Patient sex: F
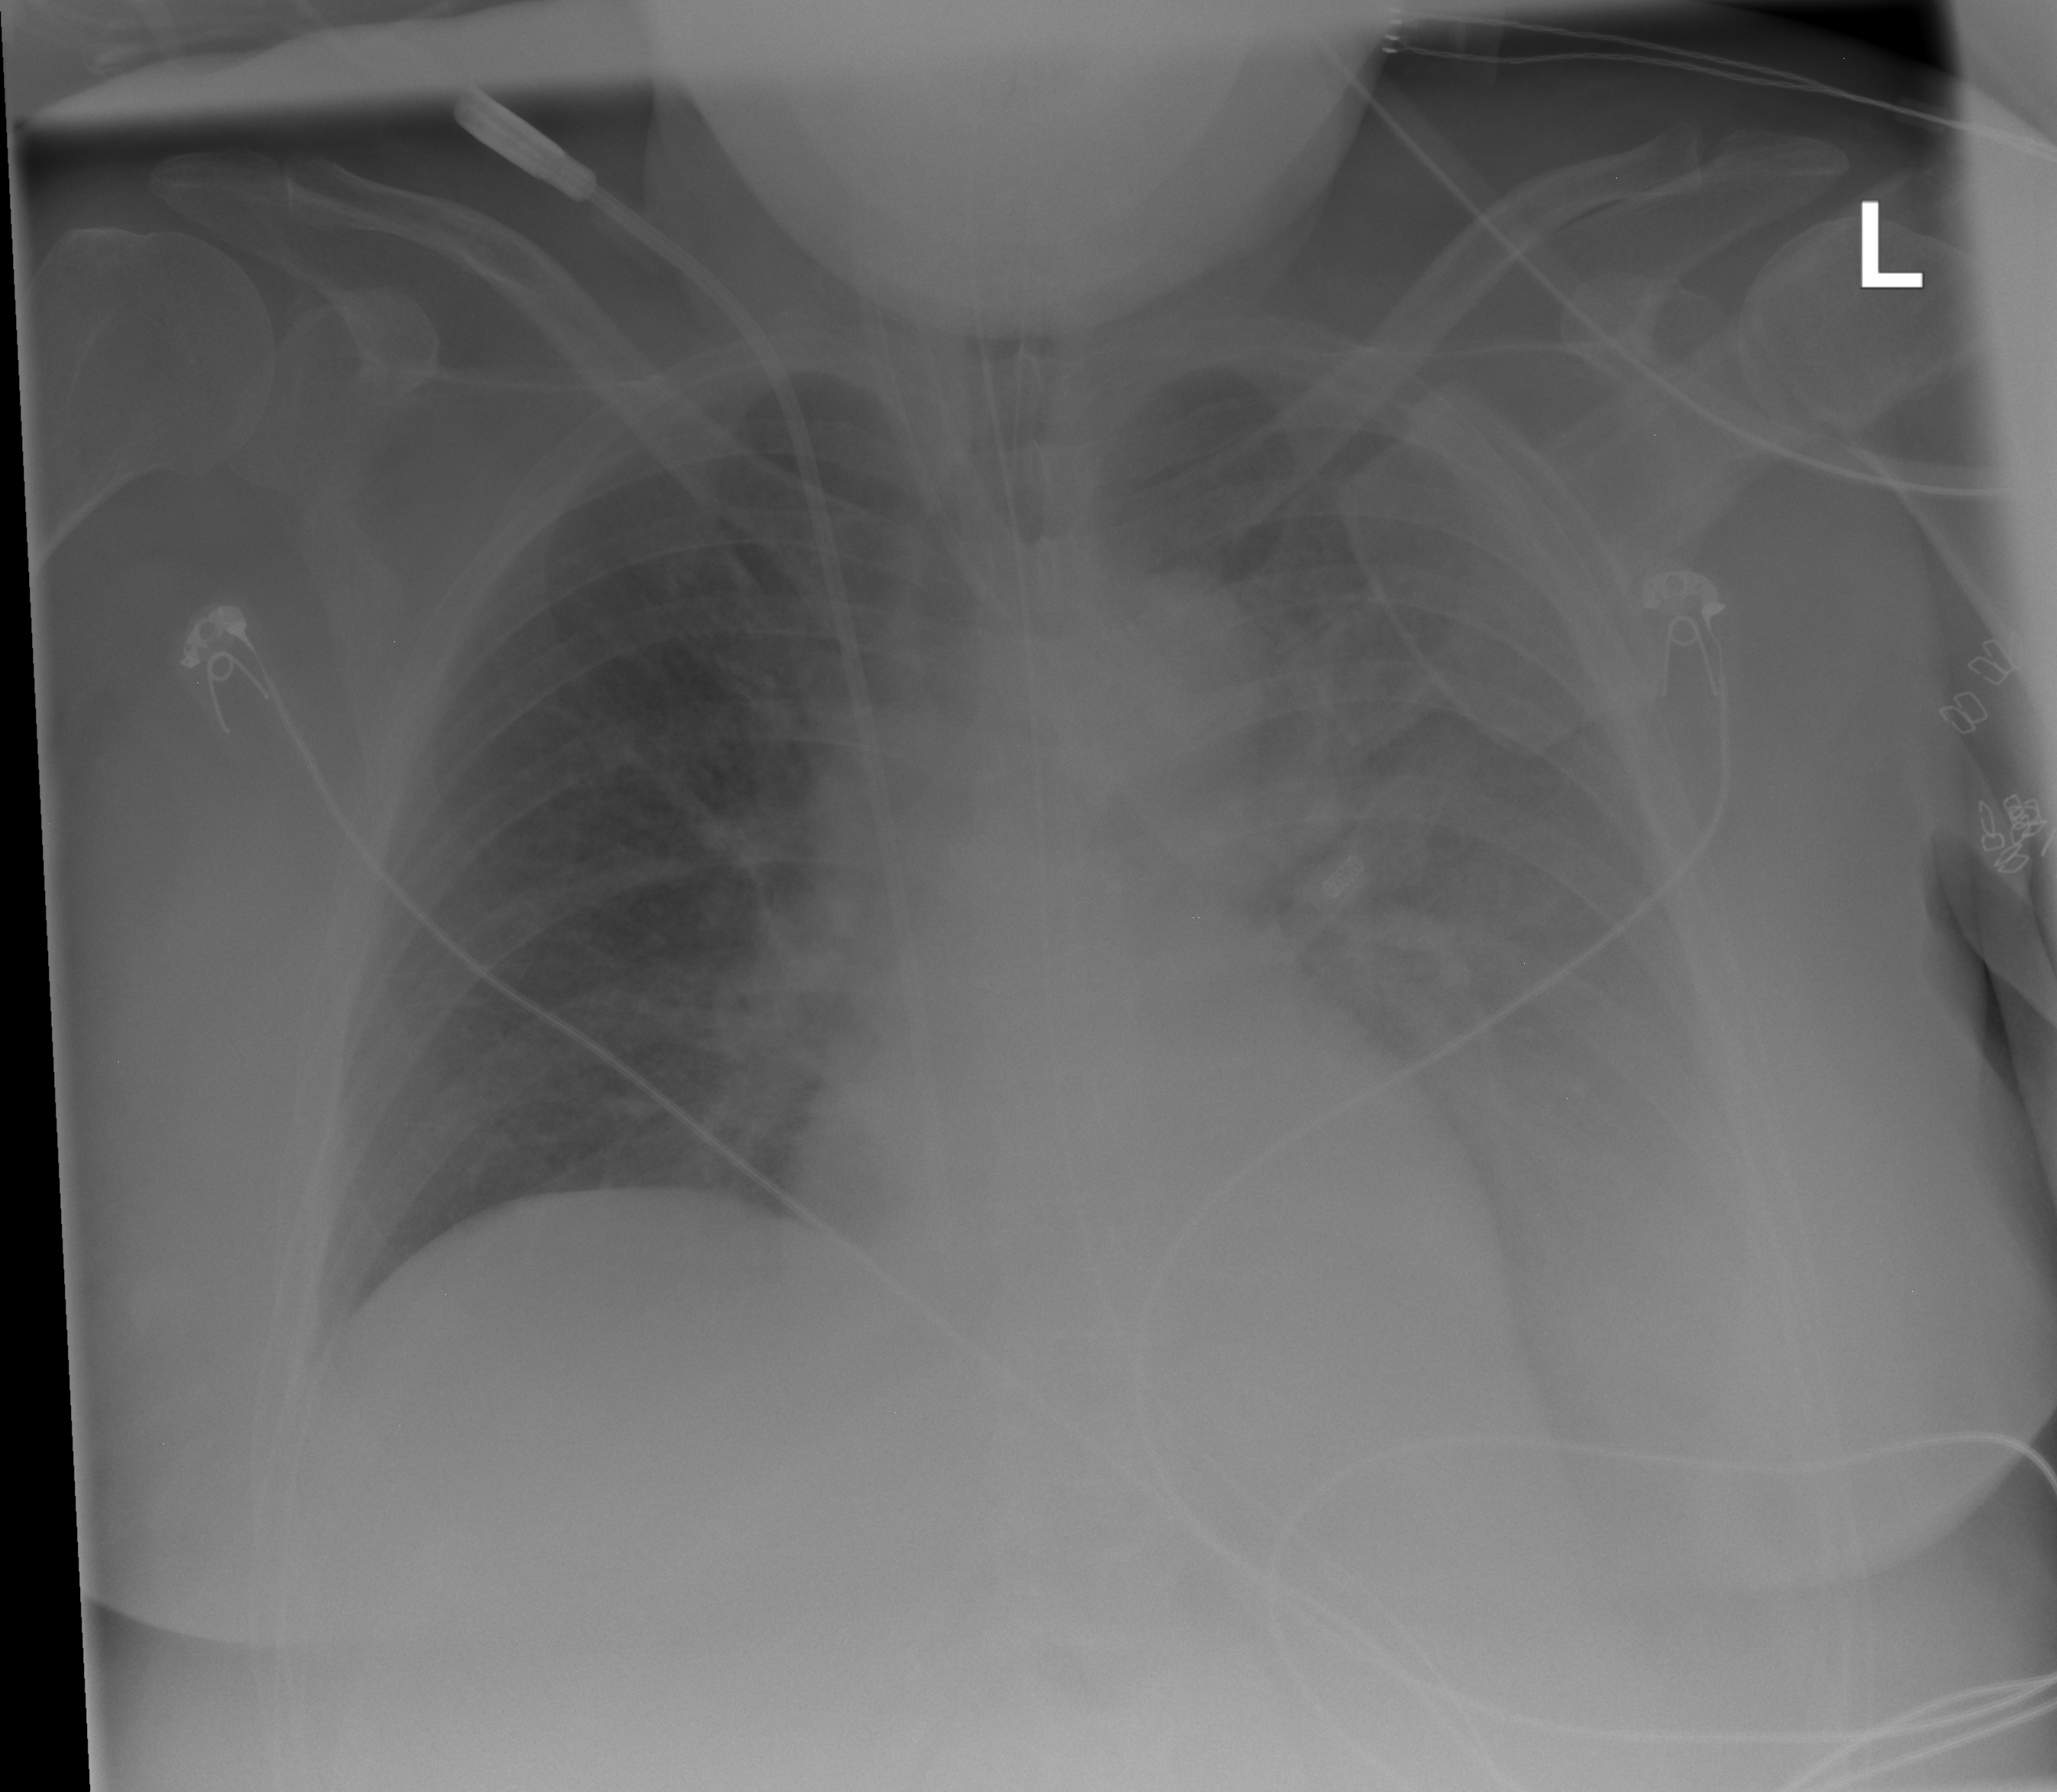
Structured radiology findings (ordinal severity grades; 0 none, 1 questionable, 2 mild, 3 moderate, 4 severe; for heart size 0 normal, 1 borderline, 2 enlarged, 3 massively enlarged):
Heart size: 0
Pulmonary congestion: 0
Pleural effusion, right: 0
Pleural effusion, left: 3
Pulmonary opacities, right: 1
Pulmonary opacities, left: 1
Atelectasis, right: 0
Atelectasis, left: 3